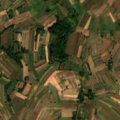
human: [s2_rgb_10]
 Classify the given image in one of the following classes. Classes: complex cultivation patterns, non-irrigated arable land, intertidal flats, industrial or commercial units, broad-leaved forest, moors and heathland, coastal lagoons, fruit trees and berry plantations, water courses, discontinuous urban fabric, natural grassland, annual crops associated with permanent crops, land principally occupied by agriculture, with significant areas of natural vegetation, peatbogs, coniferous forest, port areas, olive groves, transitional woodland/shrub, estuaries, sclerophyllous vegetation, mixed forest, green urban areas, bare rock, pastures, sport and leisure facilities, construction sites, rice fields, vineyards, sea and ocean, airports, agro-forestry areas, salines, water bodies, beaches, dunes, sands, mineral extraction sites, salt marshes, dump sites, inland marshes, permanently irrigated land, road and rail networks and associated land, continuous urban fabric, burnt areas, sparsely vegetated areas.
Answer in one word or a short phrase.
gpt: non-irrigated arable land, land principally occupied by agriculture, with significant areas of natural vegetation